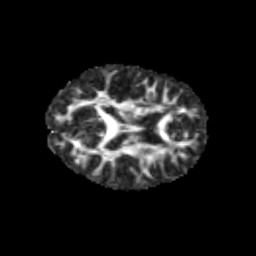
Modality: FA
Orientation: axial
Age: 11
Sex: female
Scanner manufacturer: siemens
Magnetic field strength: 3 T
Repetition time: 3.8 s
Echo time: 0.07 s